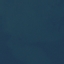
Land use / land cover class: SeaLake